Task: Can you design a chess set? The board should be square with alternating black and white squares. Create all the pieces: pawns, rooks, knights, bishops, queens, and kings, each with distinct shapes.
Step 3936:
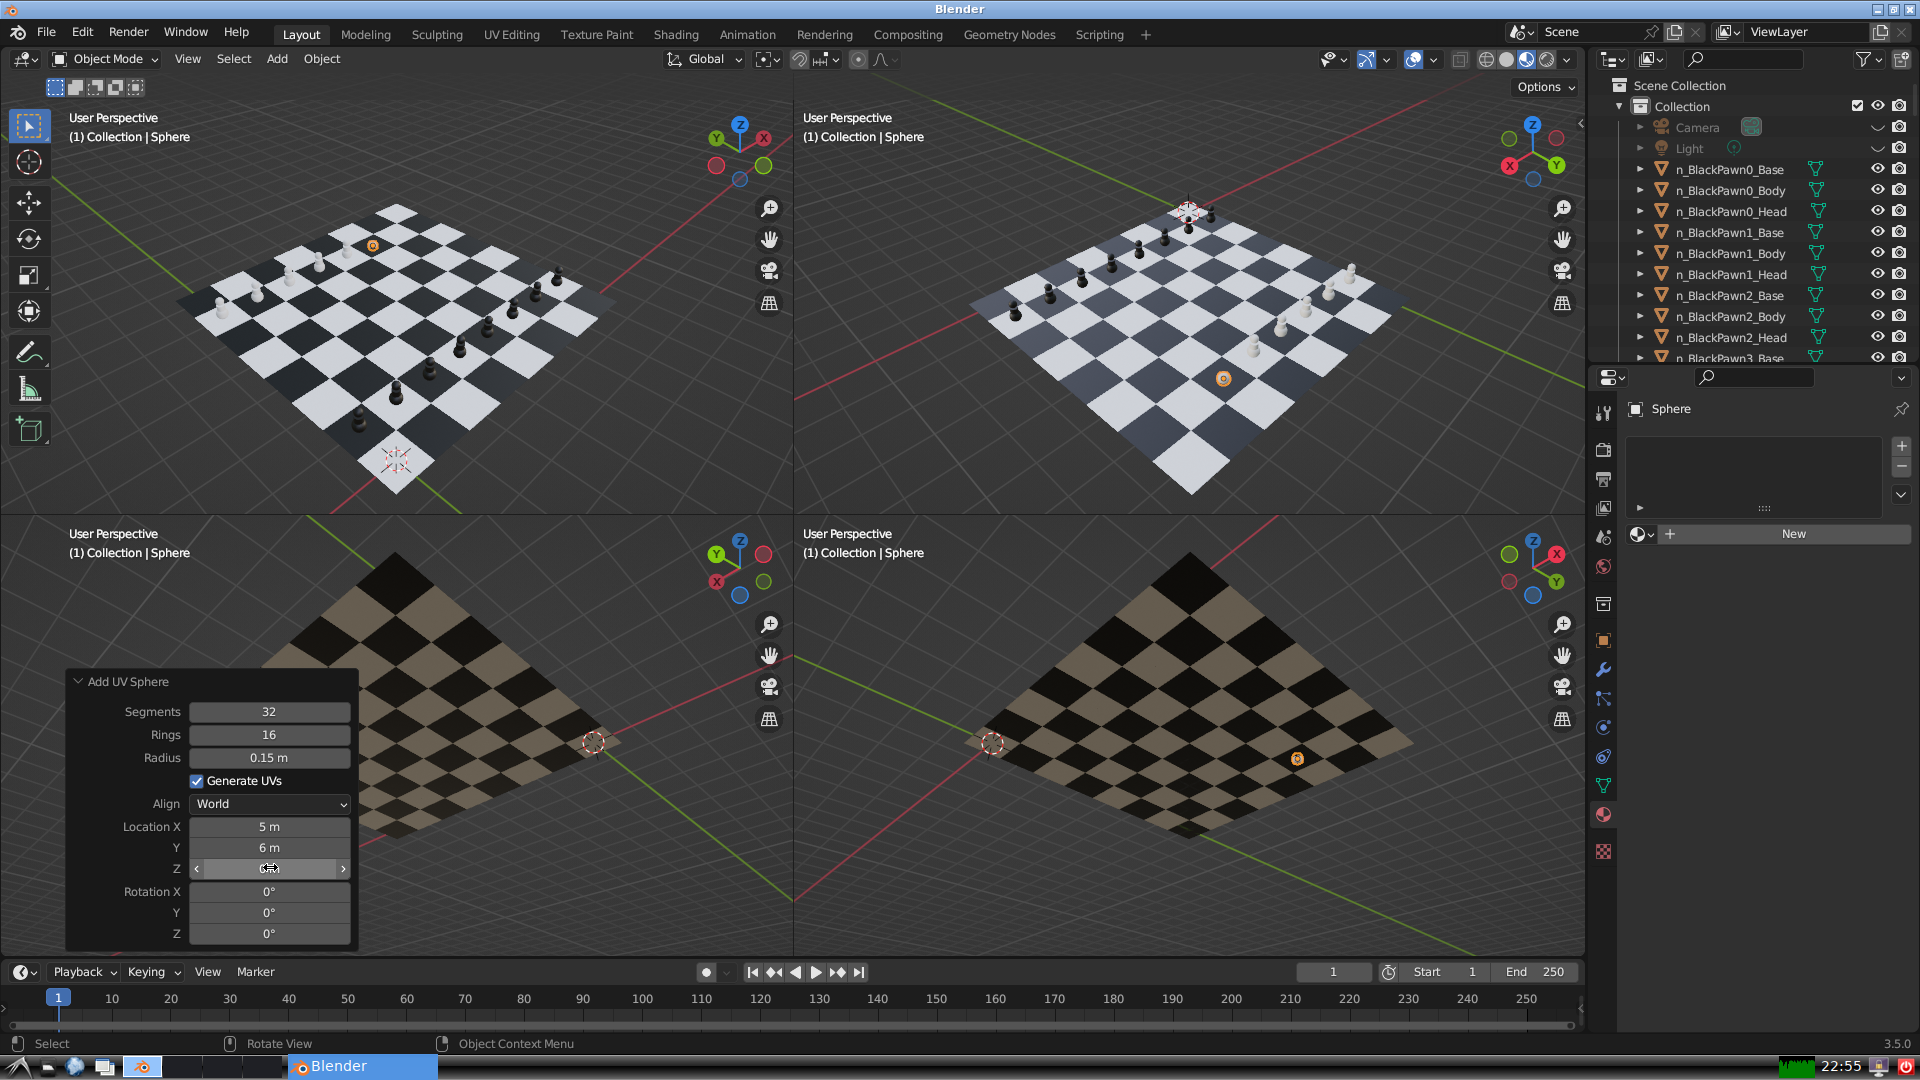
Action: click: no